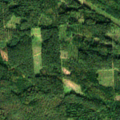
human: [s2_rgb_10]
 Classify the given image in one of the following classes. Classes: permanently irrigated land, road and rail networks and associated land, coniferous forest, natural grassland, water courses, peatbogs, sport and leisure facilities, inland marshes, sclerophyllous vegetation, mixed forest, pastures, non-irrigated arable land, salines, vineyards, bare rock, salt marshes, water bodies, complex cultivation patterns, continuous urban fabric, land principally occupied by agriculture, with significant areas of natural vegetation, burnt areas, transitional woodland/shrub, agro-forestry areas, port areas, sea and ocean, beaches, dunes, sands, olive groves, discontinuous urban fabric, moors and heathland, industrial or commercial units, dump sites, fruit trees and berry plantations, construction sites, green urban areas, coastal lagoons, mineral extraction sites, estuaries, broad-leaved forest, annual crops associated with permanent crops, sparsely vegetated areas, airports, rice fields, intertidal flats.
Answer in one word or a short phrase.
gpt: coniferous forest, mixed forest